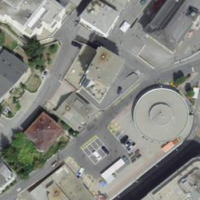
EUNIS habitat code: 54
Species observed at this site:
Sambucus racemosa
Cerastium tomentosum